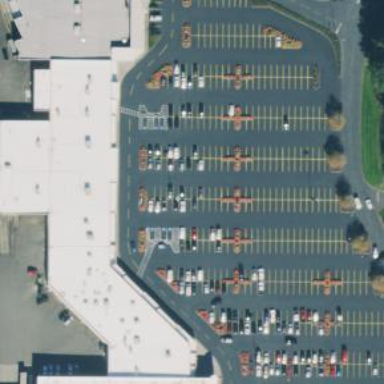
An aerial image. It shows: View of supermarket building.